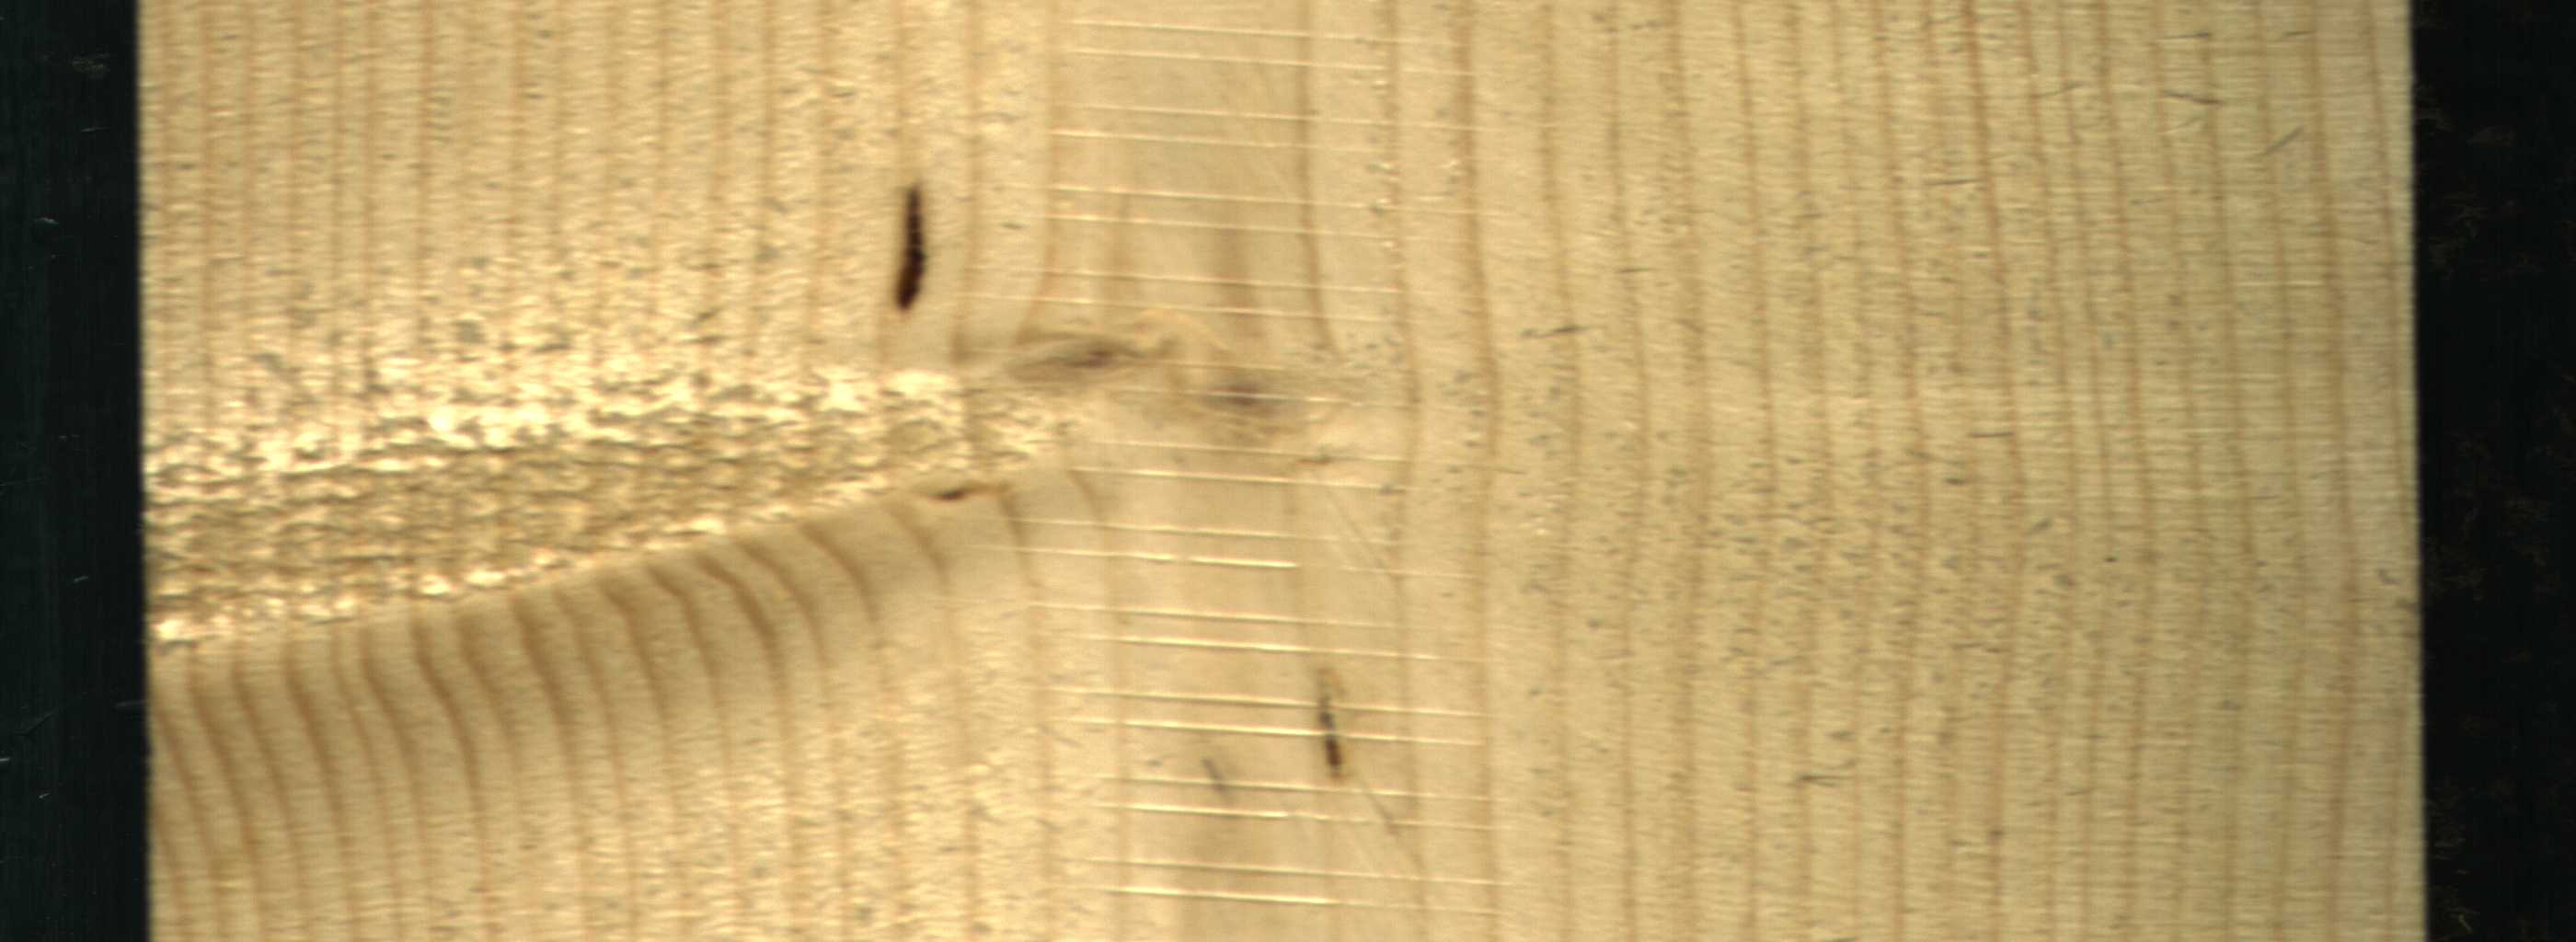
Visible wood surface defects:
resin
resin
Live_Knot
Live_Knot